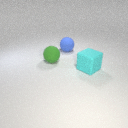
large green rubber sphere behind large cyan rubber cube